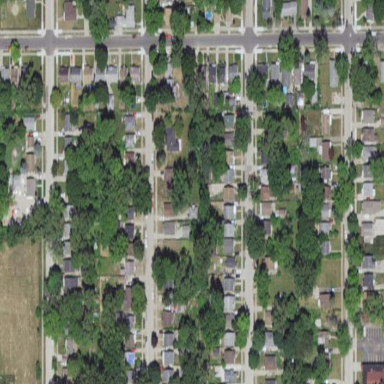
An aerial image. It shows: Single-family residential area.